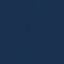
Land use / land cover: SeaLake